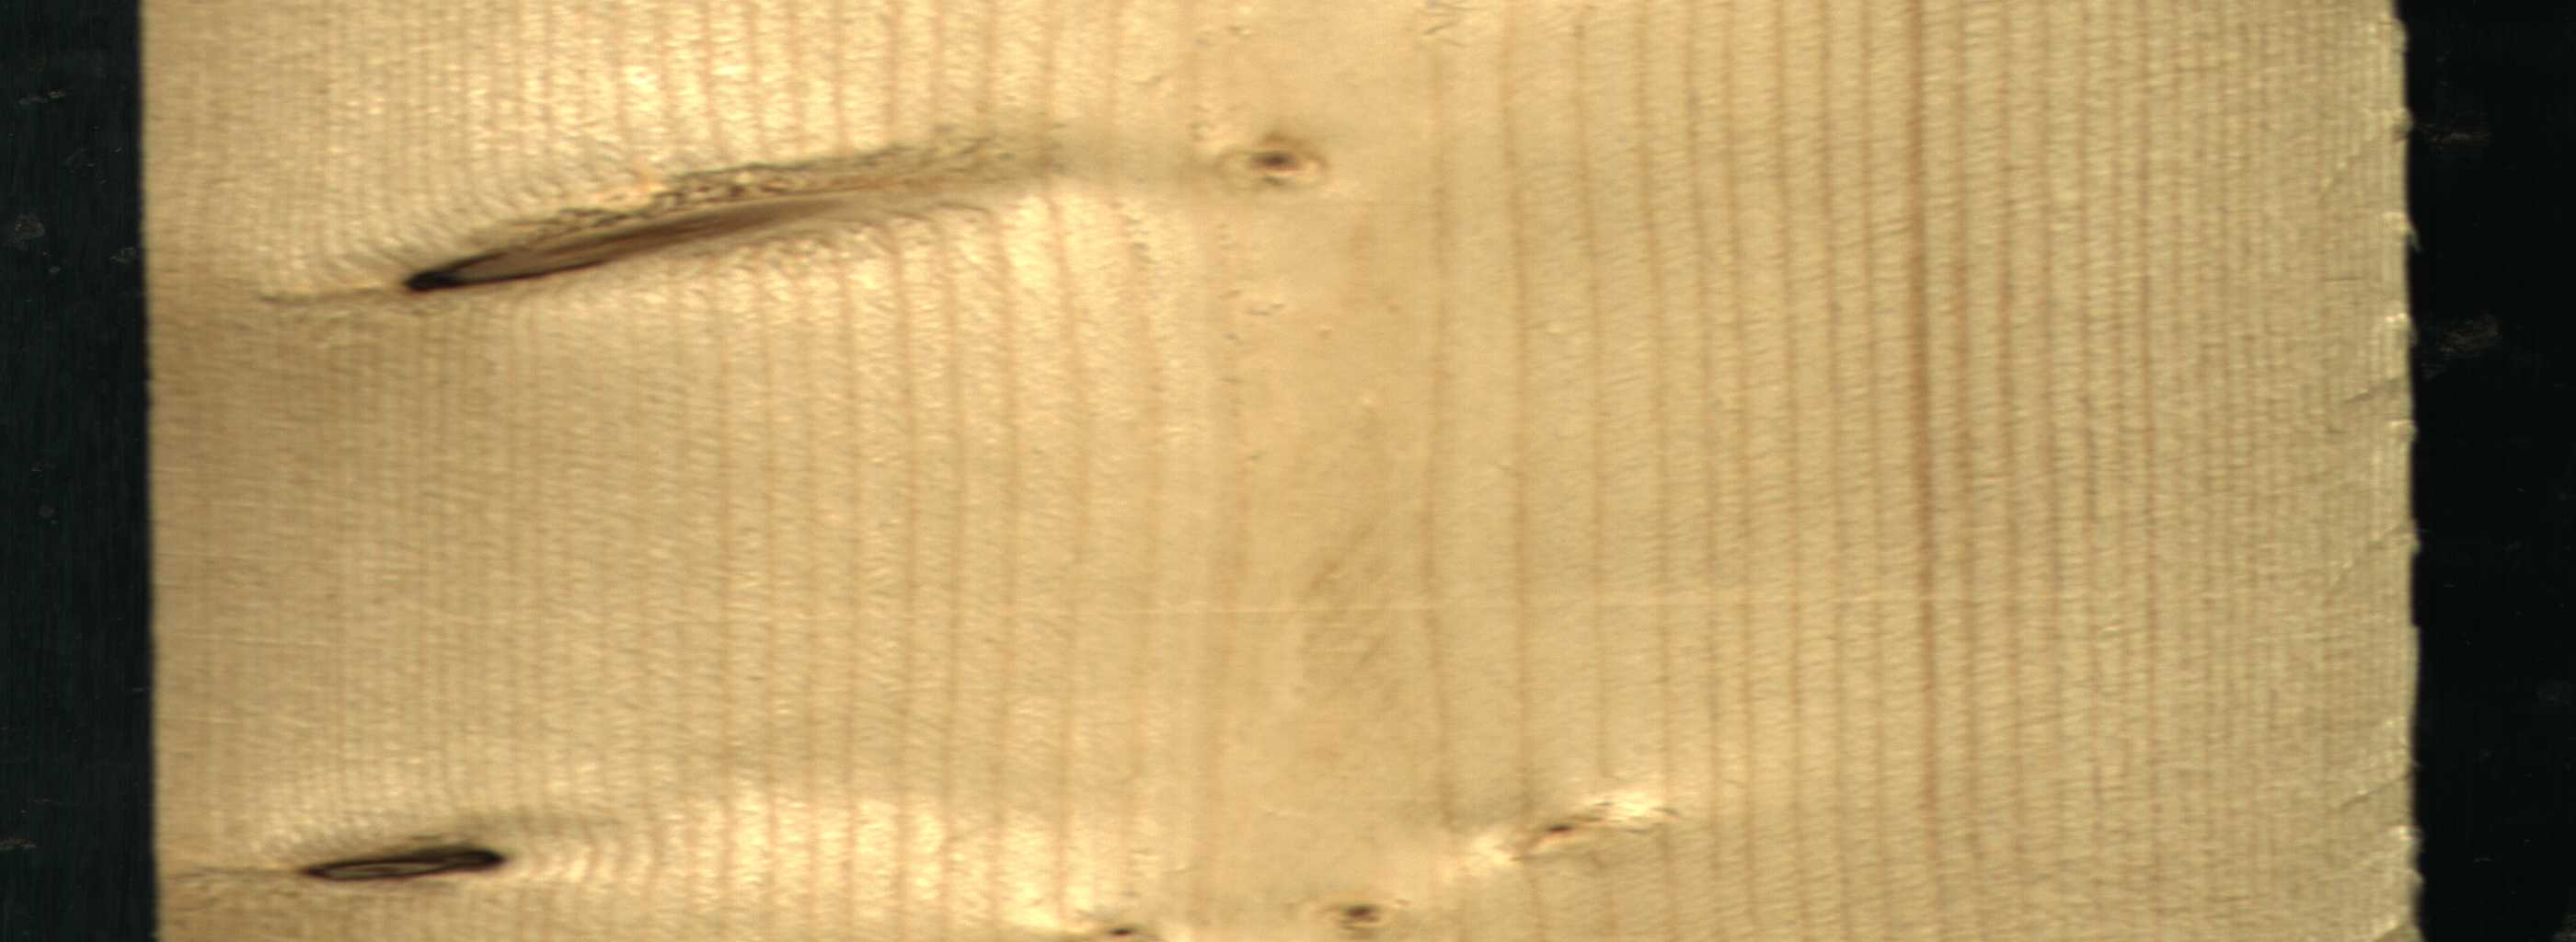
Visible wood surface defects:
Dead_Knot
Dead_Knot
Live_Knot
Live_Knot
Live_Knot
Live_Knot